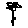
Label: flower